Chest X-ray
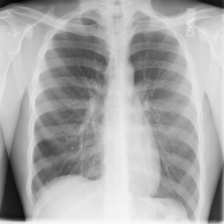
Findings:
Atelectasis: negative
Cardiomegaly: negative
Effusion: negative
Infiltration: negative
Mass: negative
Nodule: negative
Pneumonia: negative
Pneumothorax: negative
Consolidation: negative
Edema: negative
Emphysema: negative
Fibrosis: negative
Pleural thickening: negative
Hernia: negative